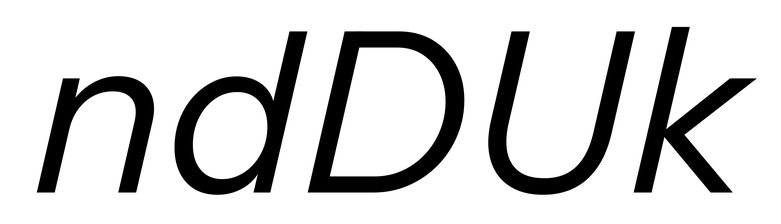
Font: InstrumentSans-Italic_Italic